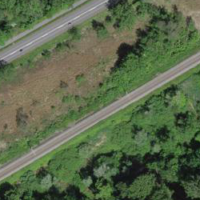
EUNIS habitat code: 45
Species observed at this site:
Caltha palustris